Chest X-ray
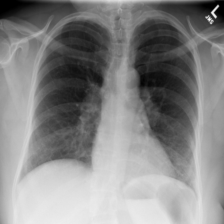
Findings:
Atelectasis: negative
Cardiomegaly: negative
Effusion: negative
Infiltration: negative
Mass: negative
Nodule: positive
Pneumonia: negative
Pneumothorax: negative
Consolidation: negative
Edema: negative
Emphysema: negative
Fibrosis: negative
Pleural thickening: negative
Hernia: negative